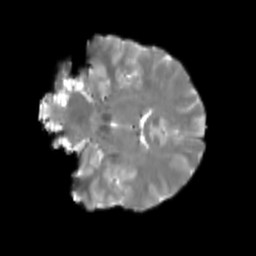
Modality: T2w
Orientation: coronal
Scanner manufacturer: siemens
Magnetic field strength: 3 T
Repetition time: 4 s
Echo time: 0.0594 s